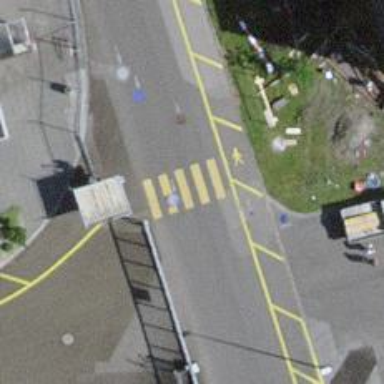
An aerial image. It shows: Marked crossing with zebra markings.